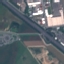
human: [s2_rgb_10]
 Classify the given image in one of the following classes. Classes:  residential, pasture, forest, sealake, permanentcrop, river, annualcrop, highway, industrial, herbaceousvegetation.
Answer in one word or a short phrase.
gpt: Highway